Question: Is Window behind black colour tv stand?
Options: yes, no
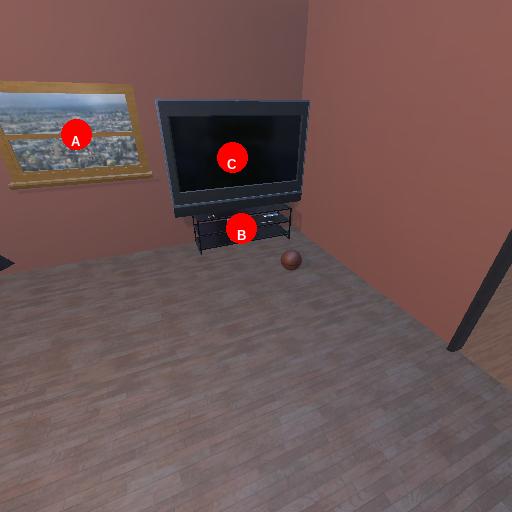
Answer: yes